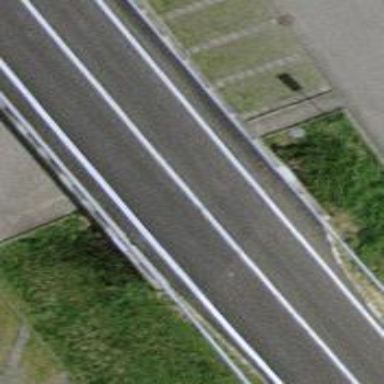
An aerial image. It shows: Tertiary road passing over bridge.